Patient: sex M, age 78
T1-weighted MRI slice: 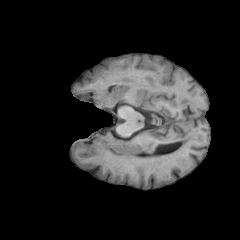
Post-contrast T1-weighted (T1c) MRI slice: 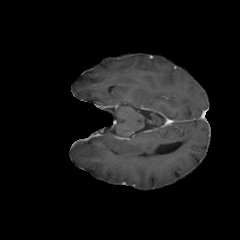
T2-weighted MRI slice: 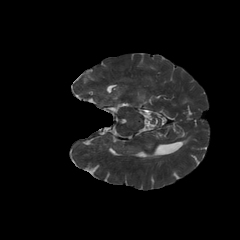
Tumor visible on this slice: no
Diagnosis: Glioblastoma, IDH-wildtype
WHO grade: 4